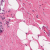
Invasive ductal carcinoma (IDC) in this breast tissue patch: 0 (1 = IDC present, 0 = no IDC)